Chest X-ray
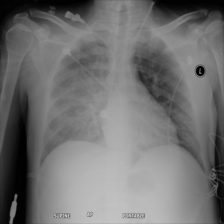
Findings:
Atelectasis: negative
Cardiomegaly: negative
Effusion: positive
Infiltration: negative
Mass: negative
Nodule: negative
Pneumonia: negative
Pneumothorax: negative
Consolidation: negative
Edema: negative
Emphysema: negative
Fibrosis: negative
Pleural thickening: negative
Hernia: negative